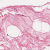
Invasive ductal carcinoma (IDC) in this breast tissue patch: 0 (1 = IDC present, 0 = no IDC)